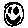
Label: smiley face